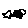
Label: star